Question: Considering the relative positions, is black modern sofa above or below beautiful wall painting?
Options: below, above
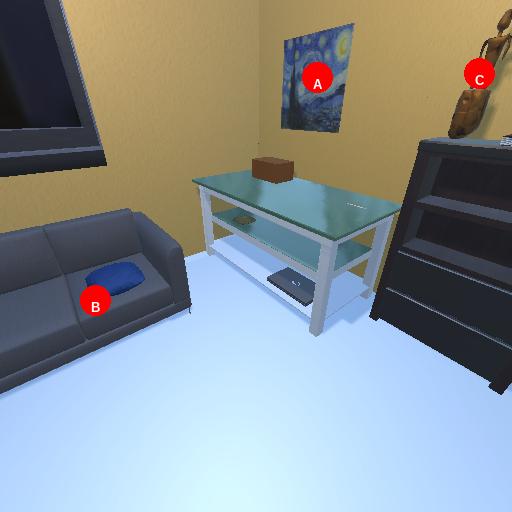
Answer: below